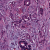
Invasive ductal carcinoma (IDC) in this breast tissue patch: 1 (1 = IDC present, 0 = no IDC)